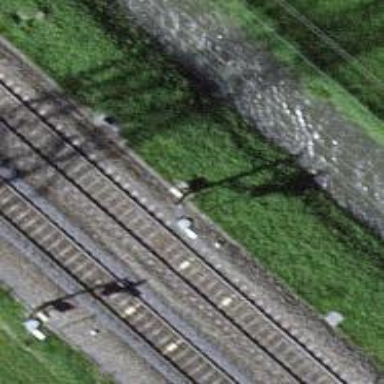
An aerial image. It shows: Railway signal.